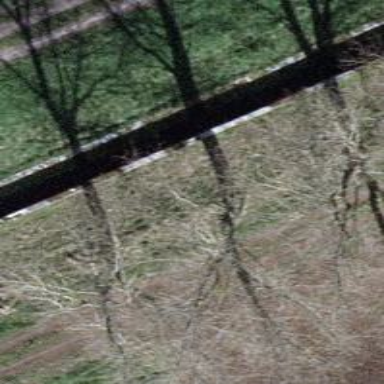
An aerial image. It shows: Row of trees in natural setting.